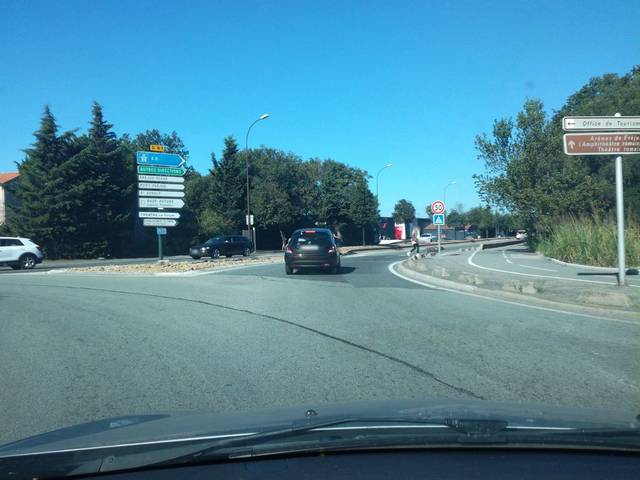
Region: France
Coordinates: 43.44, 6.745